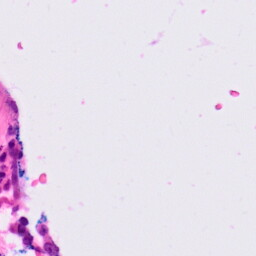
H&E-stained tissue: Lung